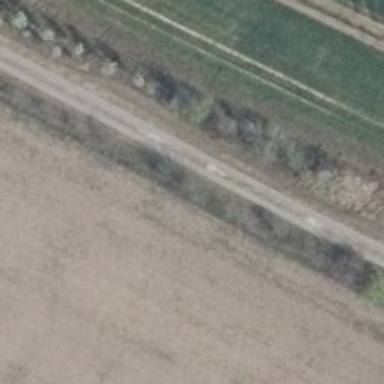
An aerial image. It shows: Unclassified road with concrete lanes.